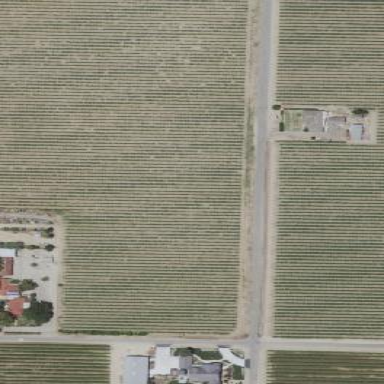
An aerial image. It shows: Beautiful vineyard in the countryside.